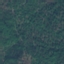
Land use / land cover class: Forest